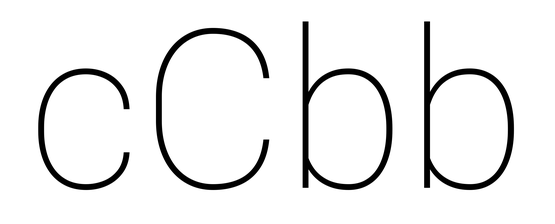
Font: Roboto_Thin